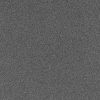
Atmospheric dust classification: dusty